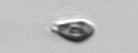
Label: Cryptophyta